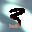
Label: 3